Field crop: maize
Growth stage: 1
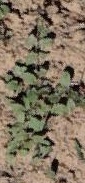
Species: convolvulus